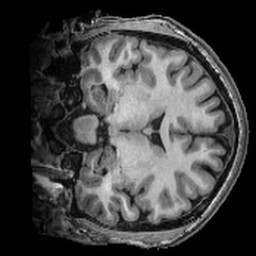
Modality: T1w
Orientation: coronal
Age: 22
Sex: female
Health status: ill
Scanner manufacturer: ge
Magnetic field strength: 3 T
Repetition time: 0.008164 s
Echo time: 0.003184 s